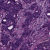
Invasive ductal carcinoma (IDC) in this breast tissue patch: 1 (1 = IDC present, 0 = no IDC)